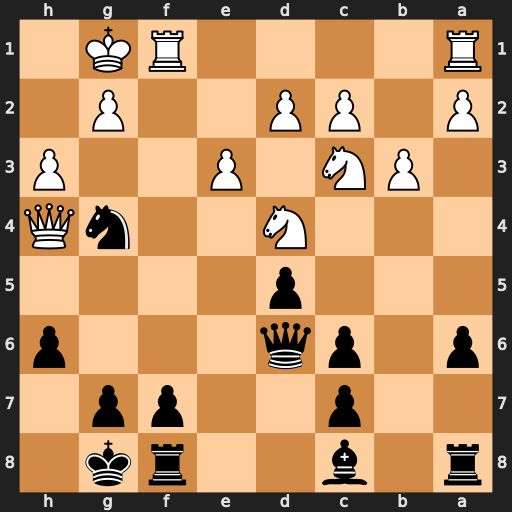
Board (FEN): r1b2rk1/2p2pp1/p1pq3p/3p4/3N2nQ/1PN1P2P/P1PP2P1/R4RK1
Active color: b
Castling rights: -
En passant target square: -
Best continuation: Qh2#